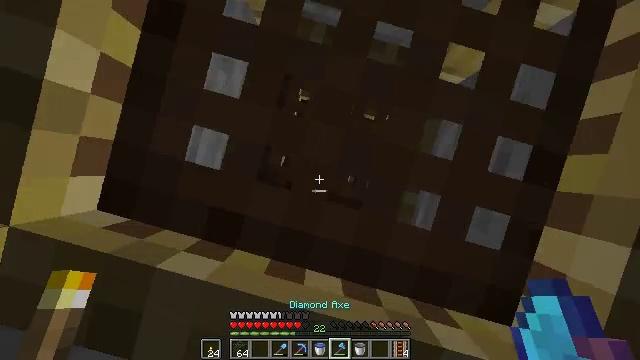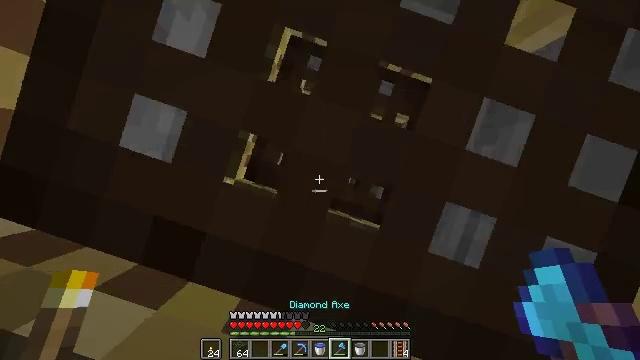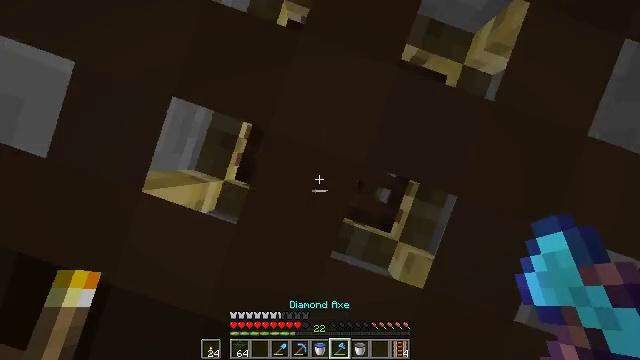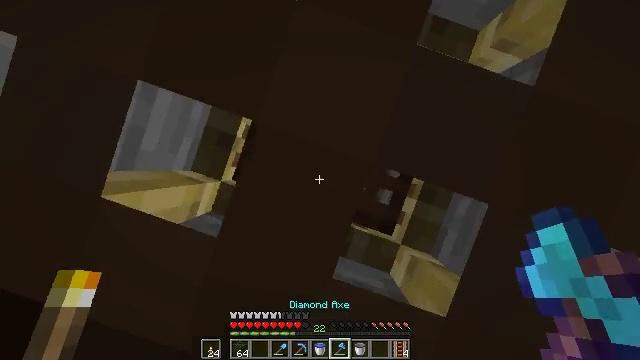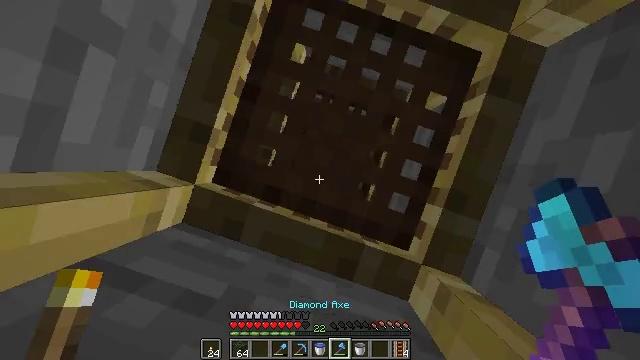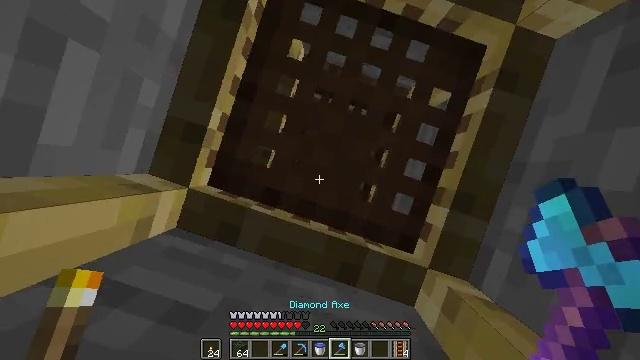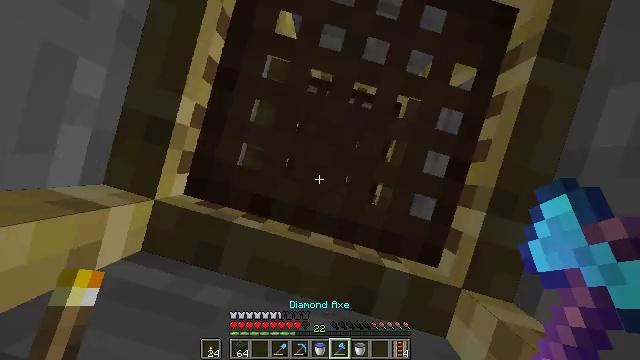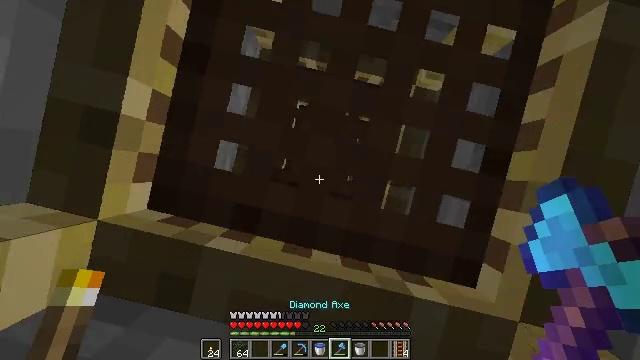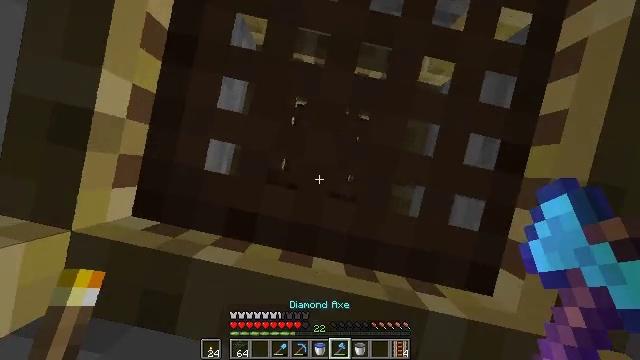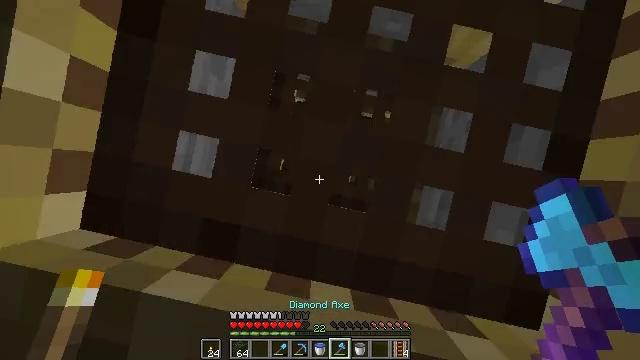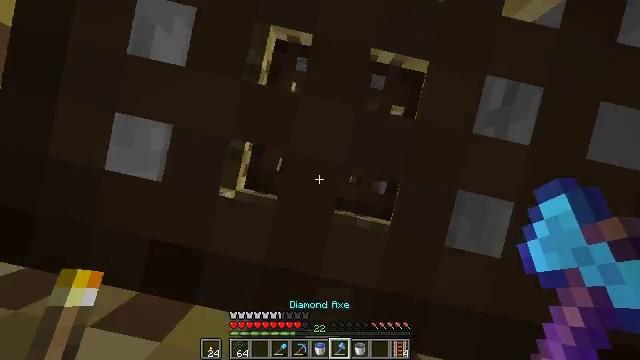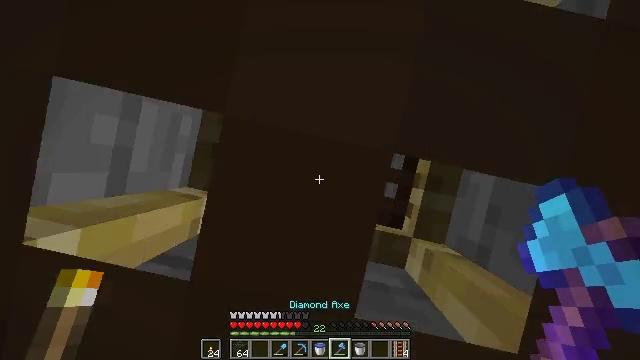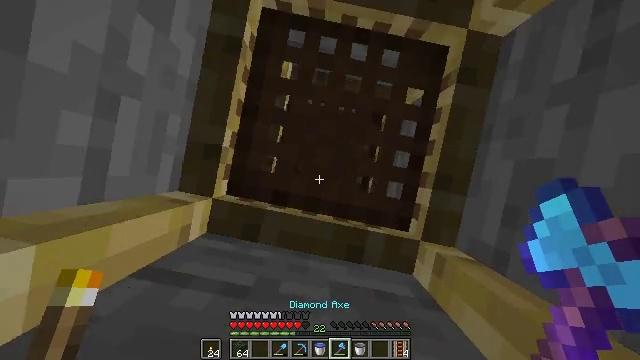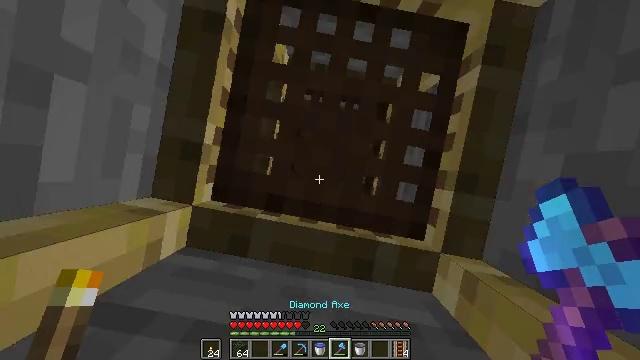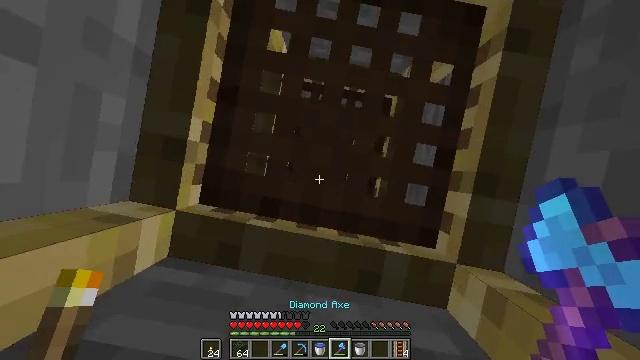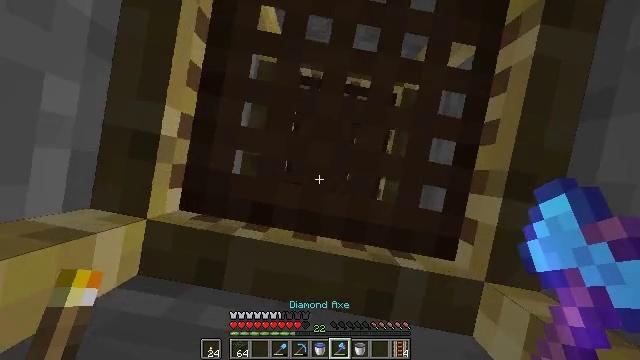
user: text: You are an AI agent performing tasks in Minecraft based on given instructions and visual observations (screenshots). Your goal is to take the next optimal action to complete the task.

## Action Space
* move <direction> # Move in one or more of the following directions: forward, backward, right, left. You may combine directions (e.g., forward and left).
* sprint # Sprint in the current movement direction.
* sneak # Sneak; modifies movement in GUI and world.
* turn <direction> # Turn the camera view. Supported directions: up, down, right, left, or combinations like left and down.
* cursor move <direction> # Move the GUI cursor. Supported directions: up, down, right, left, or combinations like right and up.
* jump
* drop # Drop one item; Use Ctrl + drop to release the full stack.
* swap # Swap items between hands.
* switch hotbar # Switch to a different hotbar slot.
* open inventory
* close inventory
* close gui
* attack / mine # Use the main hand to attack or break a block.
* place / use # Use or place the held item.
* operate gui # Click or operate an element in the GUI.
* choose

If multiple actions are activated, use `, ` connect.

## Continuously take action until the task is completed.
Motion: motion action
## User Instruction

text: Disassemble the ladder.
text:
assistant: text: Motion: turn right, jump
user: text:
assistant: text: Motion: jump
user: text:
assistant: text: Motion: jump
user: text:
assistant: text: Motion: jump
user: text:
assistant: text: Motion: jump
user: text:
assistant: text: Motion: turn left, jump
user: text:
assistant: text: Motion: turn left, jump
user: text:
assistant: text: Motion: turn left, jump
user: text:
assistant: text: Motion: jump
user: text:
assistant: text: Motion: jump
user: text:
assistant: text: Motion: jump
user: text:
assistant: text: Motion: turn left, jump
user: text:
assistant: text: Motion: jump
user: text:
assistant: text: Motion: jump
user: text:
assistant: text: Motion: jump
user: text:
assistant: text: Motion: jump
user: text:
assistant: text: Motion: jump
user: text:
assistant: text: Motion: jump
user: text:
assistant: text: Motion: jump
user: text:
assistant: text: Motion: jump
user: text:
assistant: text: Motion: jump
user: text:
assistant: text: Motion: jump
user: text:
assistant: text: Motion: jump
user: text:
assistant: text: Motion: jump
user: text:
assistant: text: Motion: jump
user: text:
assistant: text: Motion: jump
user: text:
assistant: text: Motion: jump
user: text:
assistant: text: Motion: jump
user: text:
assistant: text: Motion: jump
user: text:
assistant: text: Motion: jump